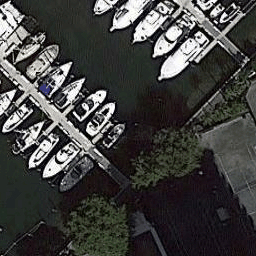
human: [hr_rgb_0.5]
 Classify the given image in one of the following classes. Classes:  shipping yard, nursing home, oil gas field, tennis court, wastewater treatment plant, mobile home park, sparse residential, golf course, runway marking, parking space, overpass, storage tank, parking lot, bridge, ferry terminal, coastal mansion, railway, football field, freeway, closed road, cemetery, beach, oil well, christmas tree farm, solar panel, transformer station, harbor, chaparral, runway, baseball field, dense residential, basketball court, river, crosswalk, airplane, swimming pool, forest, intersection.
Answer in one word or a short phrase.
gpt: harbor